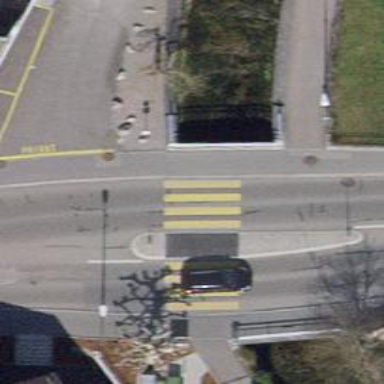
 passing over bridge with sidewalks on both sides."